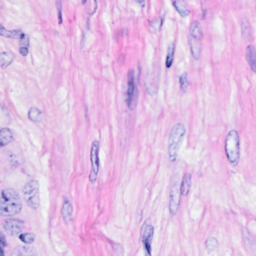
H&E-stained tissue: Breast